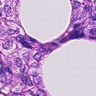
Metastatic tissue present: yes